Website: crate-barrel
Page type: billing-address
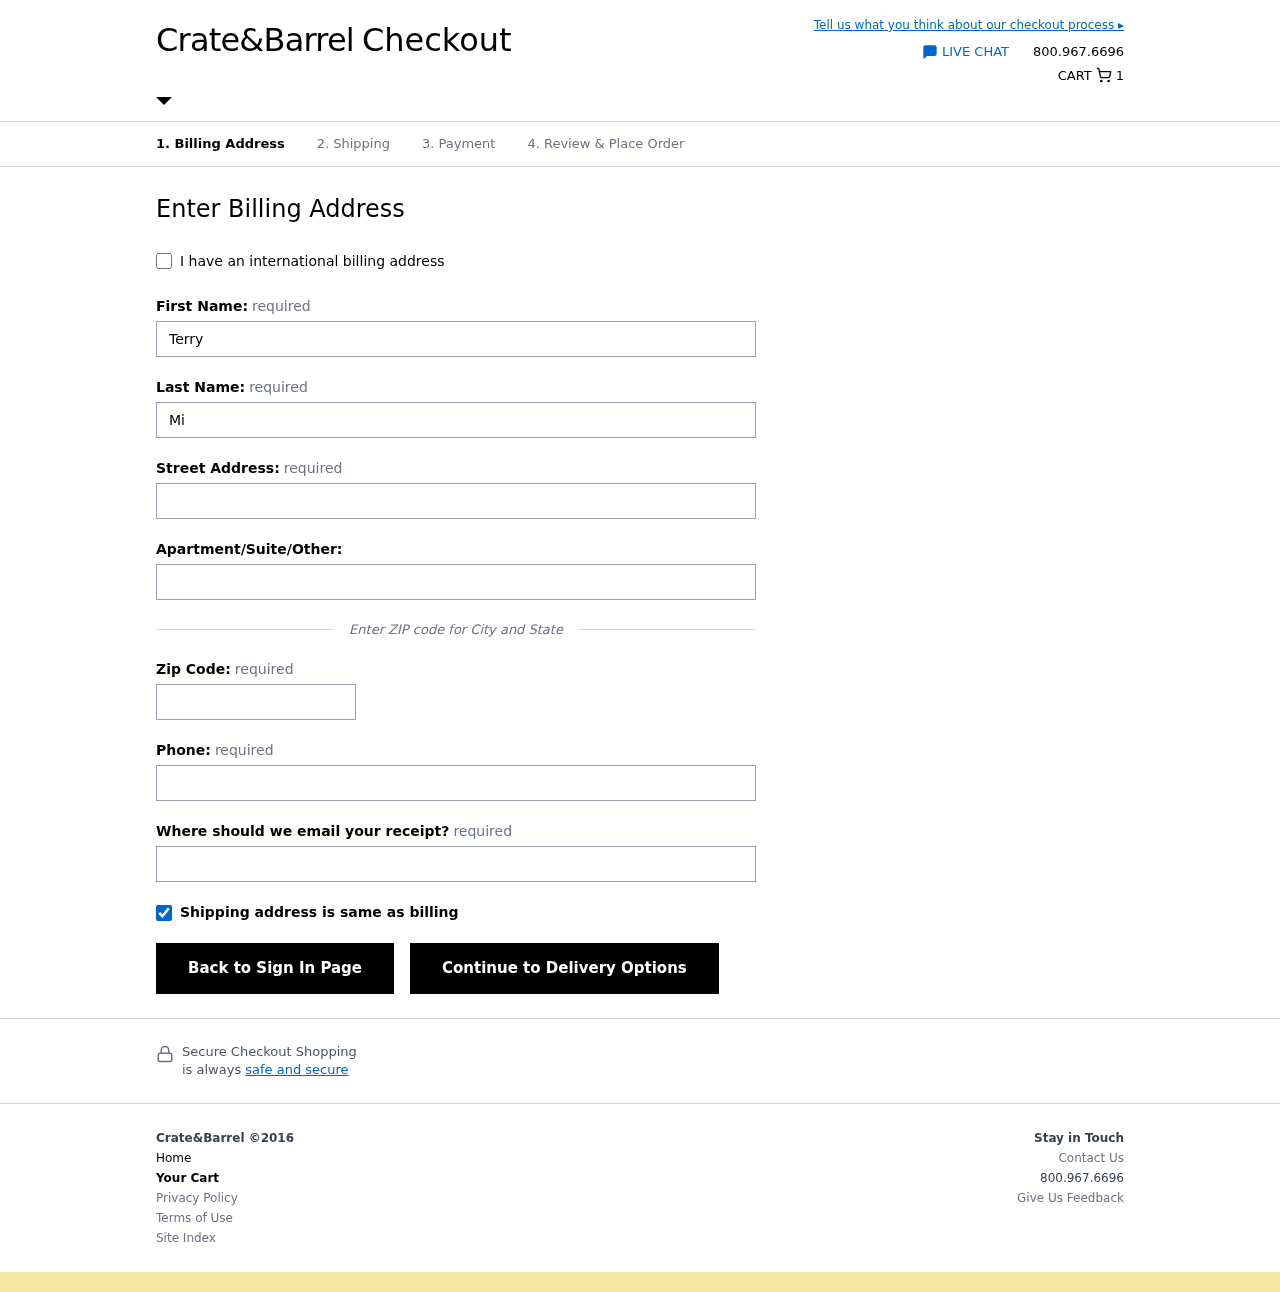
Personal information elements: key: PII_EMAIL
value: terry.mills@yahoo.com
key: PII_FIRSTNAME
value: Terry
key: PII_LASTNAME
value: Mills
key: PII_PHONE
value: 2289376102
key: PII_POSTCODE
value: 51151
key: PII_STREET
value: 7854 Griffith Alley
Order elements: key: ORDER_NUM_ITEMS
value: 1